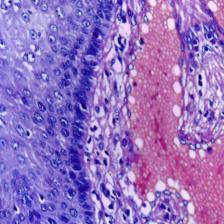
Diagnosis: Normal